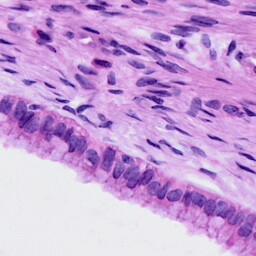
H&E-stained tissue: Cervix